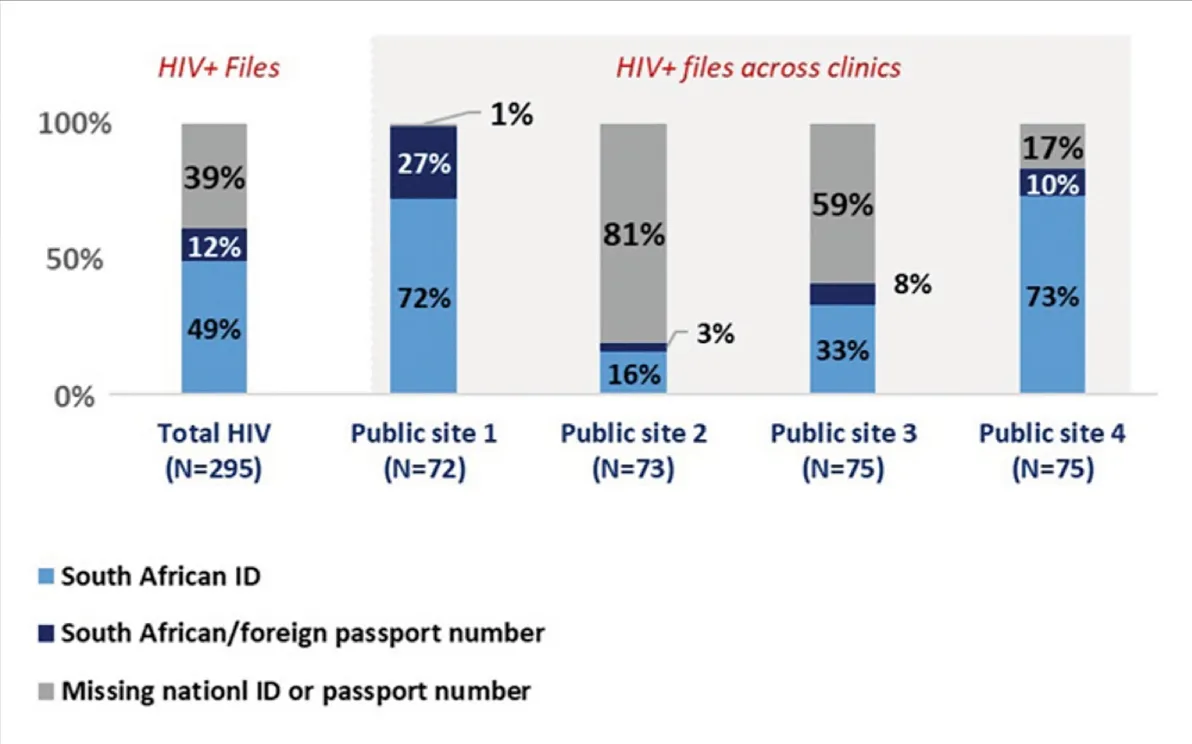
Results of an analysis into HIV files and identifiers by study site.
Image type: chart (chart)